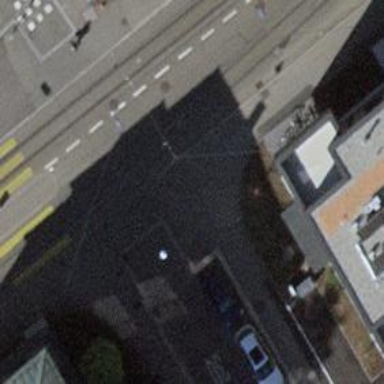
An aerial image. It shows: Unmarked crossing with traffic calming table.